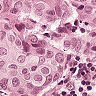
Metastatic tissue present: yes